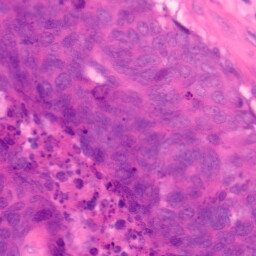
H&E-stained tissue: Colon